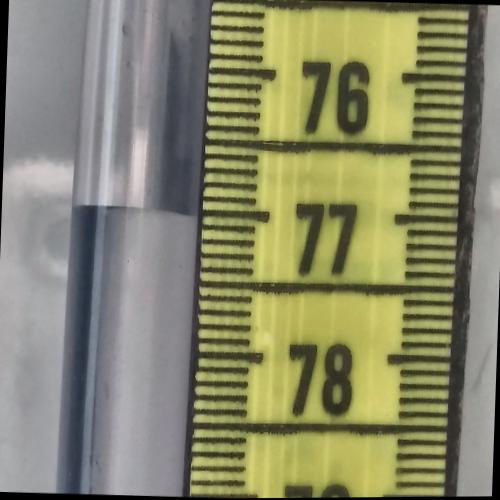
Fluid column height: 77.0 cm